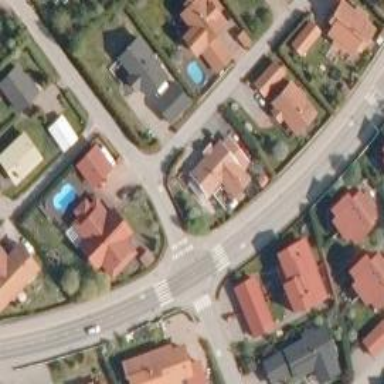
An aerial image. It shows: Crossing on asphalt cycleway.